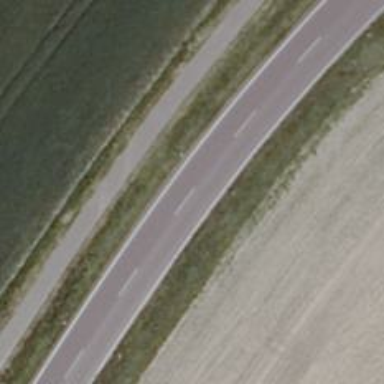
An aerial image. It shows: Tertiary road with asphalt surface.